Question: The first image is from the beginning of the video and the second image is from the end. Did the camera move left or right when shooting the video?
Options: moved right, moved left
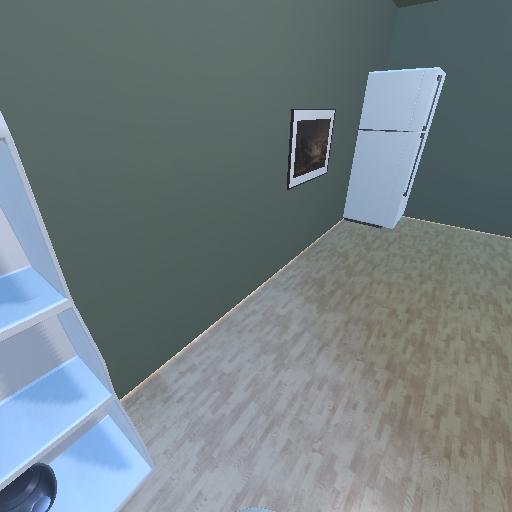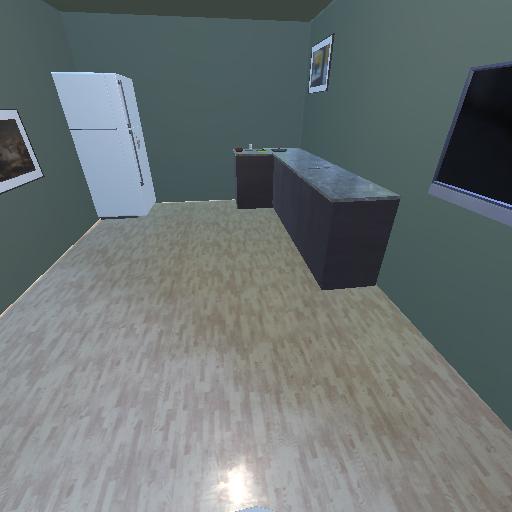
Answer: moved right